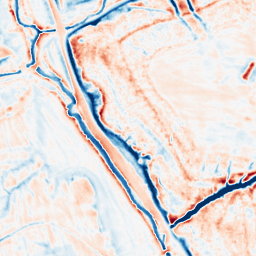
Category: multiscale
Decomposition family: dog_multiscale
Decomposition parameters: sigma_ratio: 2
n_scales: 3
base_sigma: 0.5
Upsampling method: cubic_mitchell
Upsampling parameters: scale: 4
Upsampling scale: 4